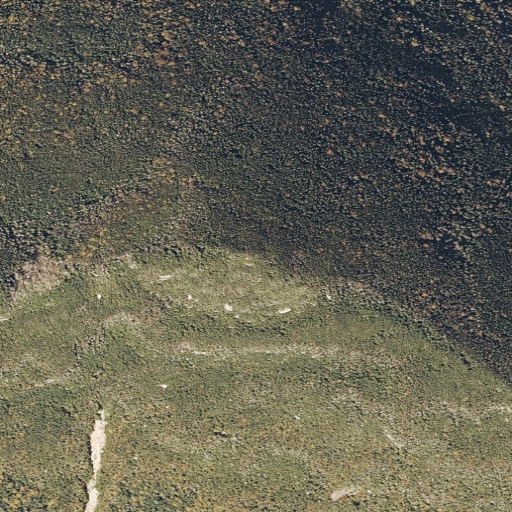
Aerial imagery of mountain in Maine named Barren Mountain containing evergreen forest, mixed forest, and grassland